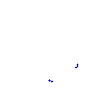
Particle: proton